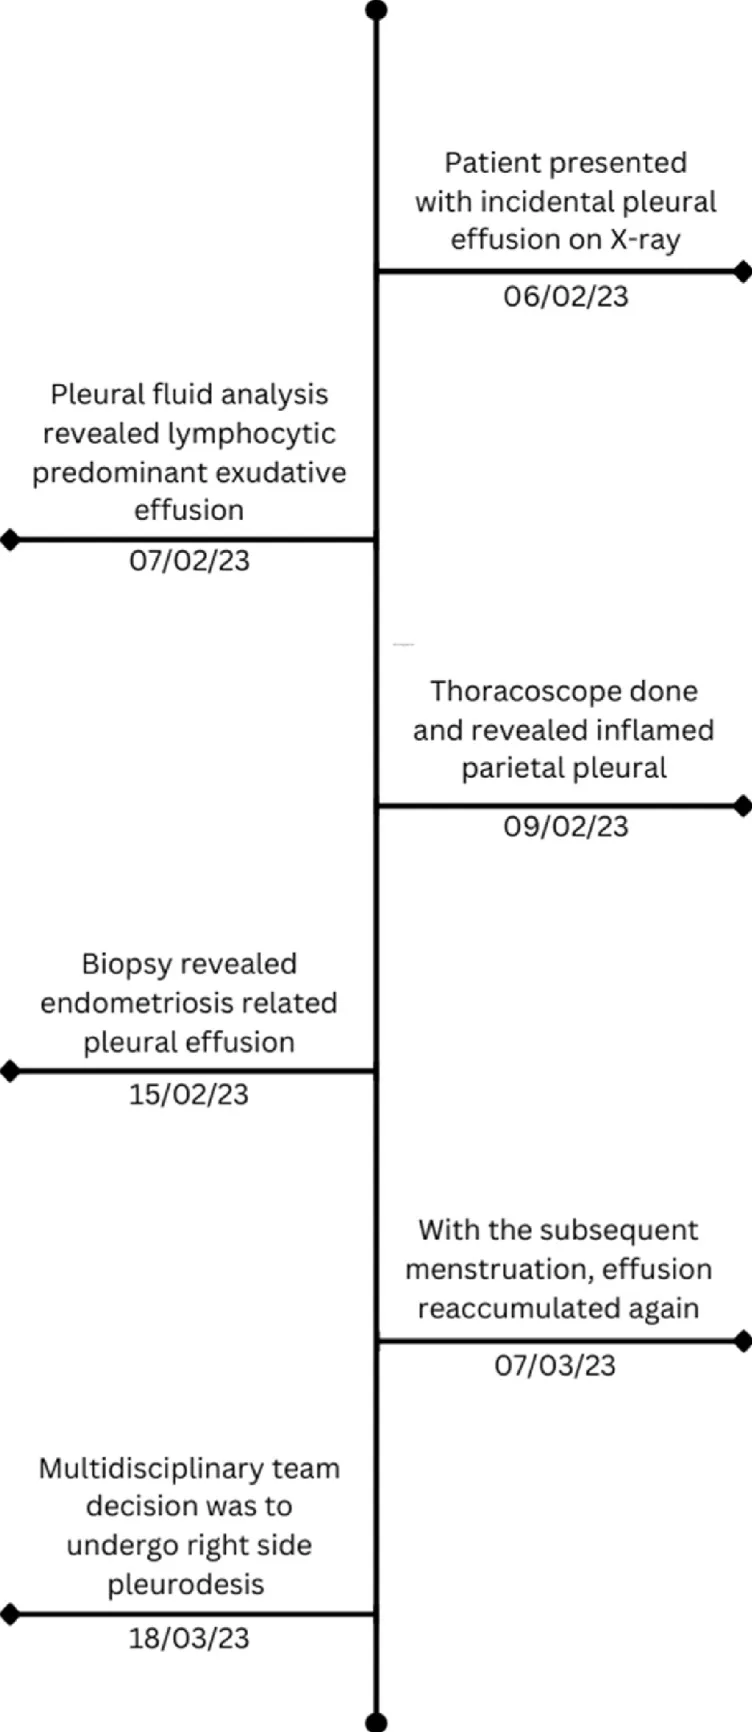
Timeline of events since patient presentation until final treatment of the pleural effusion.
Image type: chart (chart)